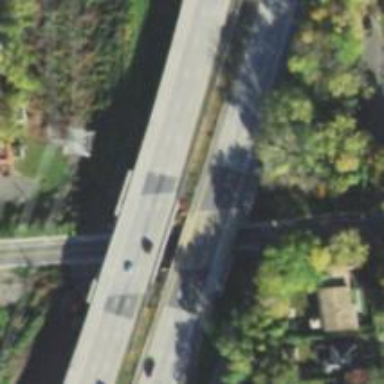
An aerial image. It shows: Motorway bridge with asphalt surface.